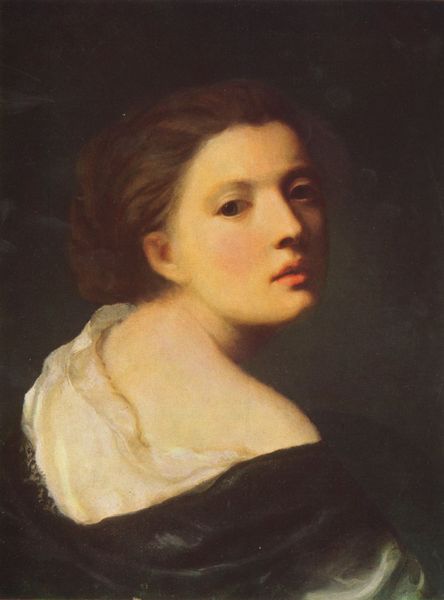
Titel: Portrait d'une jeune fille
Künstler: Jean Baptiste Greuze
Standort: Budapest
Institution: Szépmüvészeti Múzeum
Schlagwörter: dunkel, gemälde, haut, kopf, nackt, schatten, umhang, weiß, wolken, gelb, mädchen, braun, frau, frisur, frisuren, grau, haar, hell, hintergrund, kleid, kleider, licht, mund, nacht, nase, ohr, profil, raum, rücken, schwarz, stirn, zimmer, blick, dame, rose, rot, schal, schleier, tuch, wolke, hemd, jung, wand, arm, arme, augen, blass, bluse, falten, gesicht, inkarnat, kragen, spitze, ärmel, bild, bildnis, blicken, hals, innenraum, portrait, porträt, schauen, auge, gewand, gold, haare, mantel, sitzend, stoff, stoffe, tücher, augenbrauen, blässe, kinn, lippe, lippen, locke, locken, ohren, renaissance, rosa, rouge, schulter, schultern, schwarzer hintergrund, seide, wangen, haltung, mauer, nacken, falte, zopf, artiste, bouche, nez, atelier, hochgesteckt, hochsteckfrisur, junge frau, teint, wange, augenbraue, selbstporträt, wände, haarknoten, krank, unterhemd, portait, selbstbildnis, rosig, gedreht, selbstportrait, halboffen, lieder, halbprofil, mauern, frauenbildnis, femme, weich, drehung, cheveux, peinture, weiße haut, unterkleid, rotes haar, zweifel, blic, visage, tableau, frua, schulterblick, gericault, habit, schulterstück, guido reni, delacroix, regard, nackte schulter, augenbrquen, schlagscatten, dem betrachter zugewandt, dunkler intergrund, munddunkel